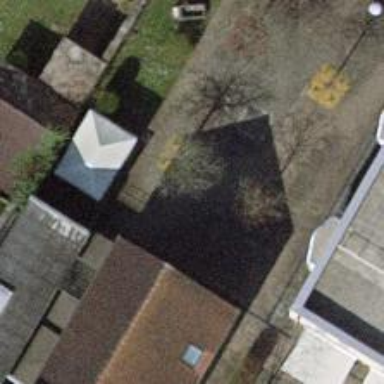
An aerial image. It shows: Garden with deciduous broadleaved trees.